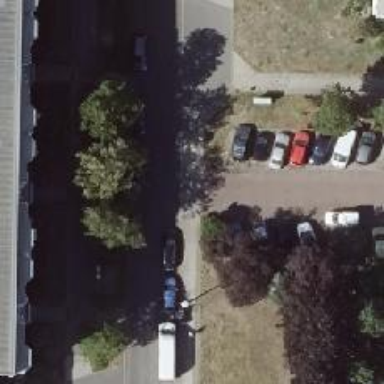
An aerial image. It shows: Road serving as parking aisle.